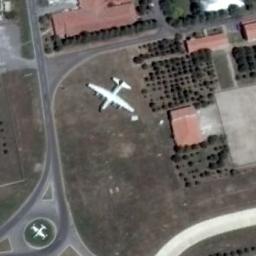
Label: airplane